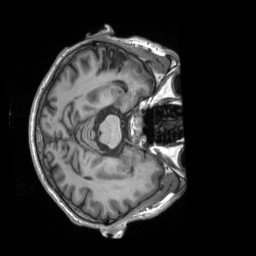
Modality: T1w
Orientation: axial
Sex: male
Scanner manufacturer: siemens
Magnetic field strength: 3 T
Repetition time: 2.3 s
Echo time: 0.00226 s